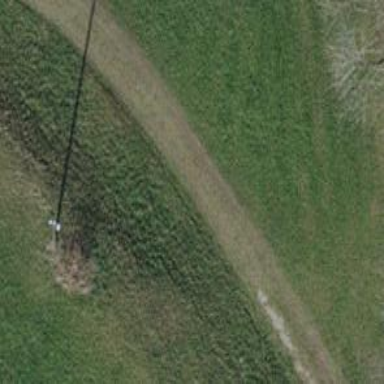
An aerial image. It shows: Path.